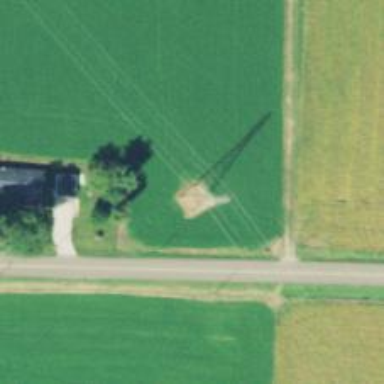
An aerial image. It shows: Lattice structure tower used for power distribution.